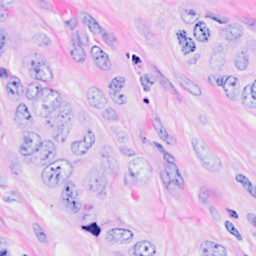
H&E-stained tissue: Breast